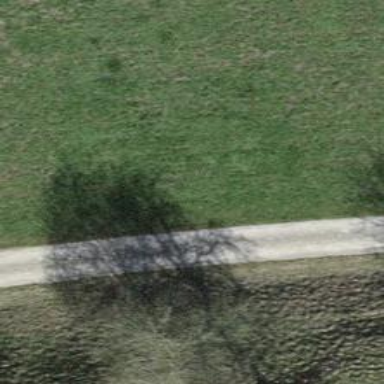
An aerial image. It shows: Well-maintained track road with grade 1 tracktype.